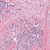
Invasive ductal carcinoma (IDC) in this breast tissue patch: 1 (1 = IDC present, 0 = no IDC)